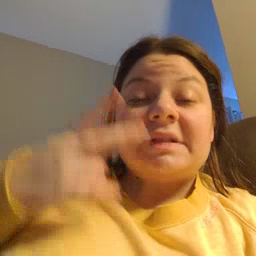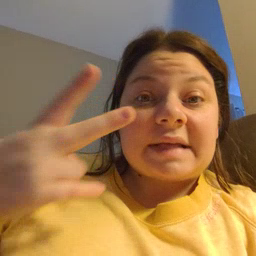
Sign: see